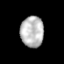
Tissue: prostate
Cell type: T cells
Senescence score: 0.3427
Nuclear area (px): 697
Mean DAPI intensity: 187.865